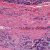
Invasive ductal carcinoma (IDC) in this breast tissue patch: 1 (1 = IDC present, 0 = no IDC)